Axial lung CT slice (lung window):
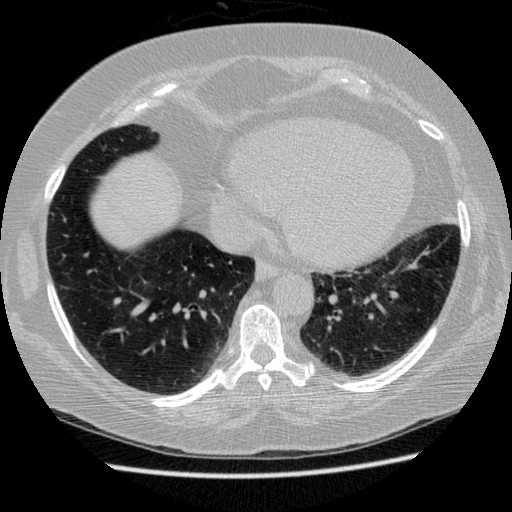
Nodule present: no